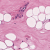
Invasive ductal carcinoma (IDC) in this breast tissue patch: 0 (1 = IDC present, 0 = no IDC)